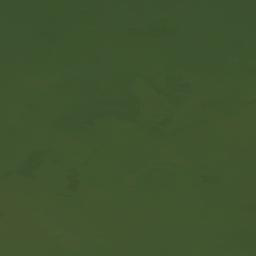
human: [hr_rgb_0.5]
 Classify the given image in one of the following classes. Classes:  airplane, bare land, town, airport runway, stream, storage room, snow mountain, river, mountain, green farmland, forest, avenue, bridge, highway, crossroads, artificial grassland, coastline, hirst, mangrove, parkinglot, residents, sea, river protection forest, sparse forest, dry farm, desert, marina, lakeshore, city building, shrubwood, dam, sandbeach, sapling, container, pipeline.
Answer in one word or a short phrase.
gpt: sea